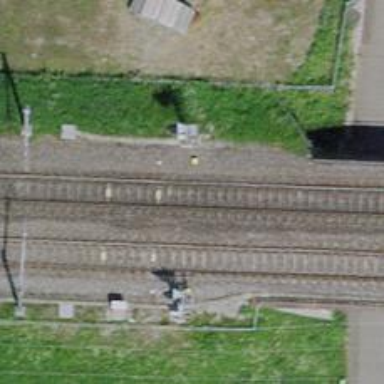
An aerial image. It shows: Single-track railway with electrified contact lines.